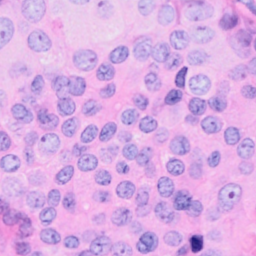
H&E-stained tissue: Breast